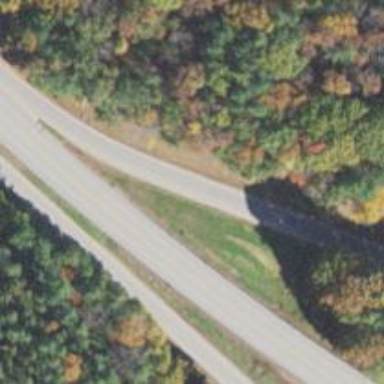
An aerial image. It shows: Asphalt trunk link road.